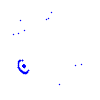
Particle: proton